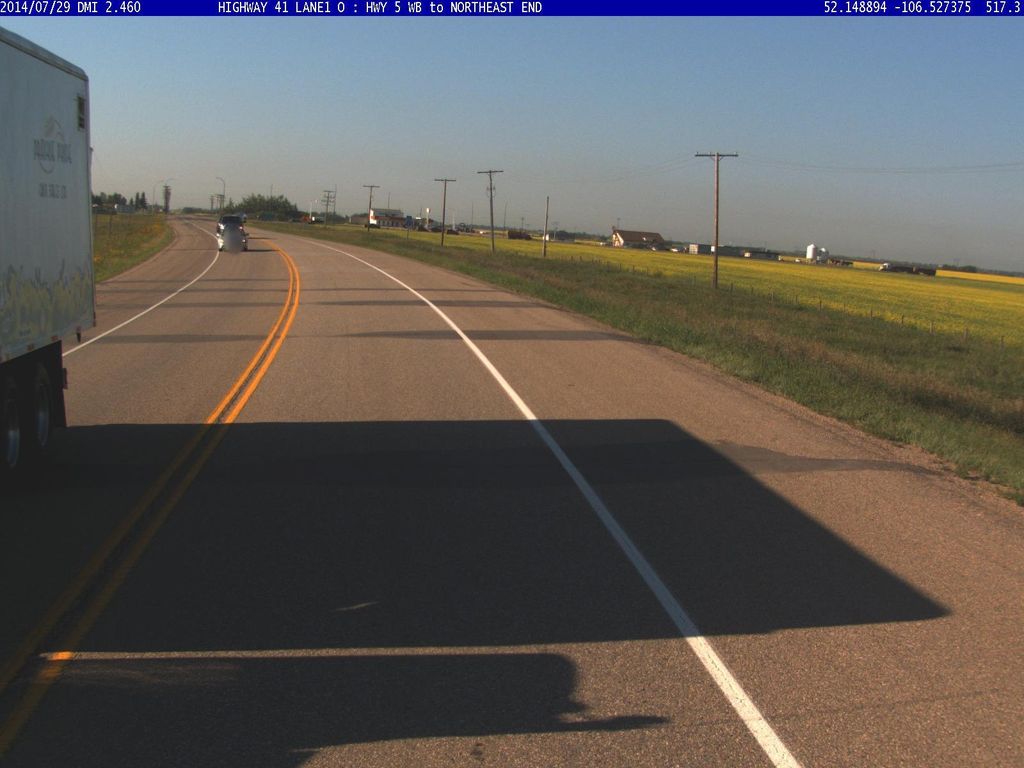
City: saskatoon